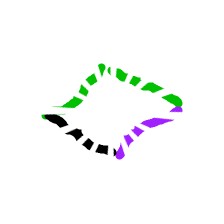
Shape: rhombus